Field crop: maize
Growth stage: 2
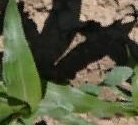
Species: maize